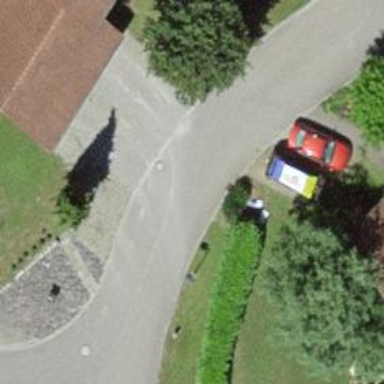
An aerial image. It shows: Residential road with asphalt surface.